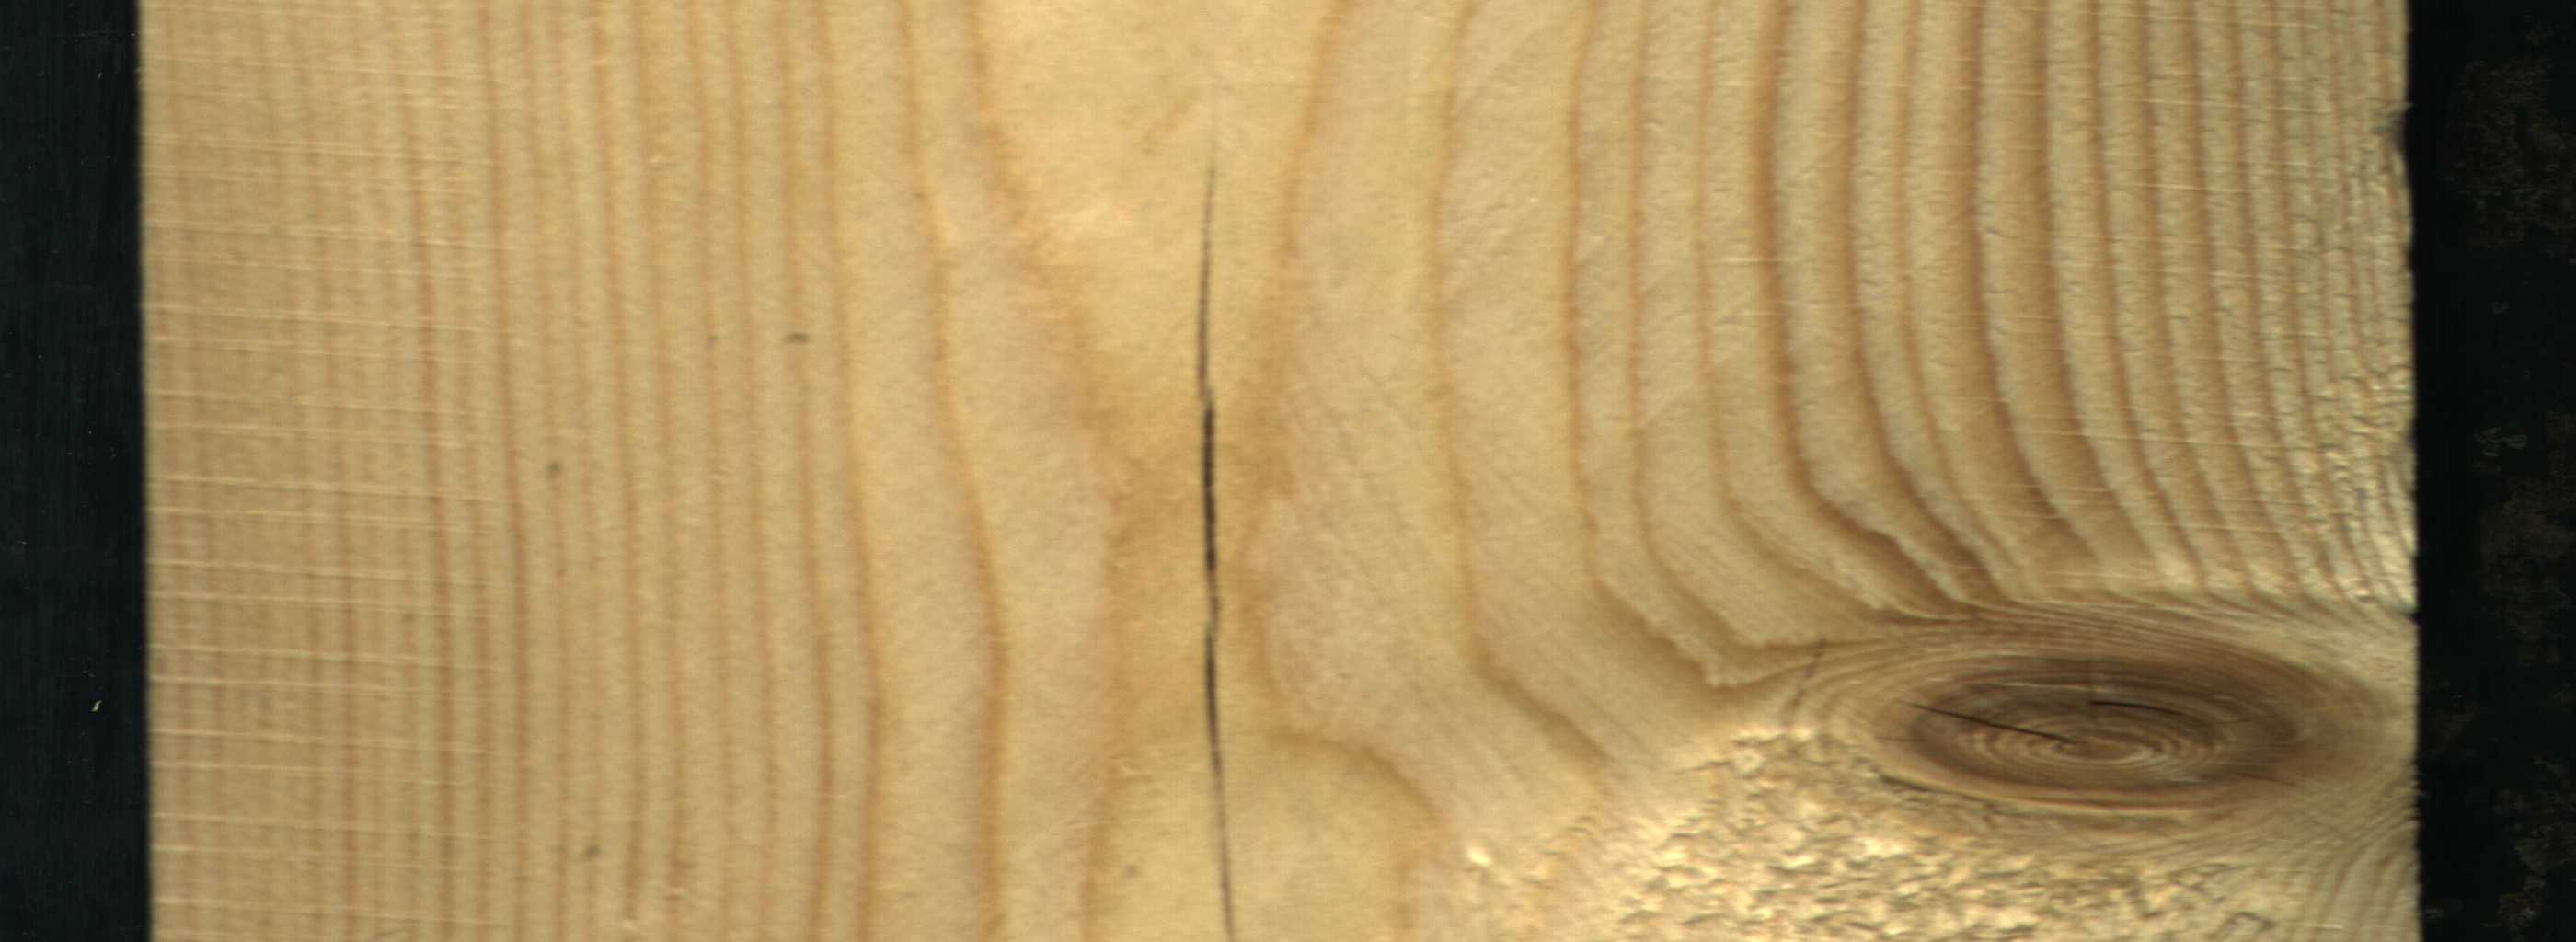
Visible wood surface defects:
Crack
knot_with_crack